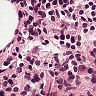
Metastatic tissue present: no